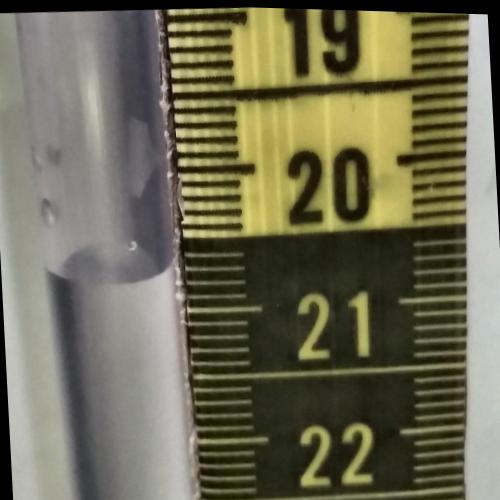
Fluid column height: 20.7 cm